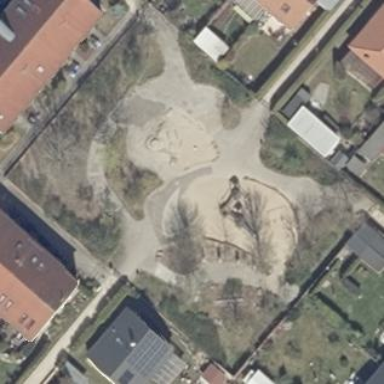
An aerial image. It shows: Playground surrounded by fence.